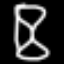
Label: hourglass